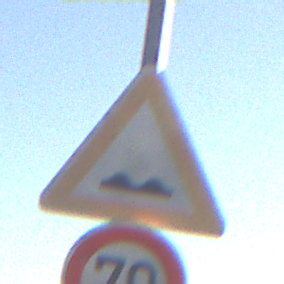
Verkehrszeichen: UnebeneFahrbahn
Zusatzzeichen unten: Geschwindigkeit70
Umgebung: Outdoor, Nature
Tageszeit: SunriseSunset
Wetter: Clear
Licht: Natural
Jahreszeit: NotSpecified
Kontrast: HighContrast